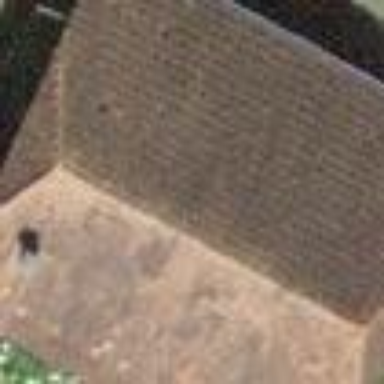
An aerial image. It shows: Barn.